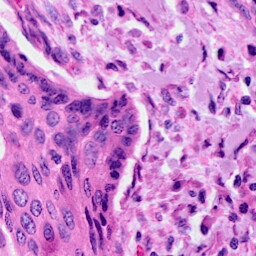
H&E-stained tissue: Cervix